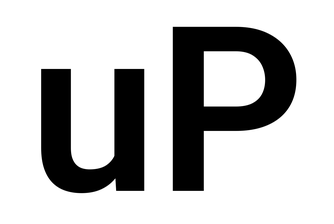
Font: Roboto_SemiBold